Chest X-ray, PA view. Patient: 67 years old, sex M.
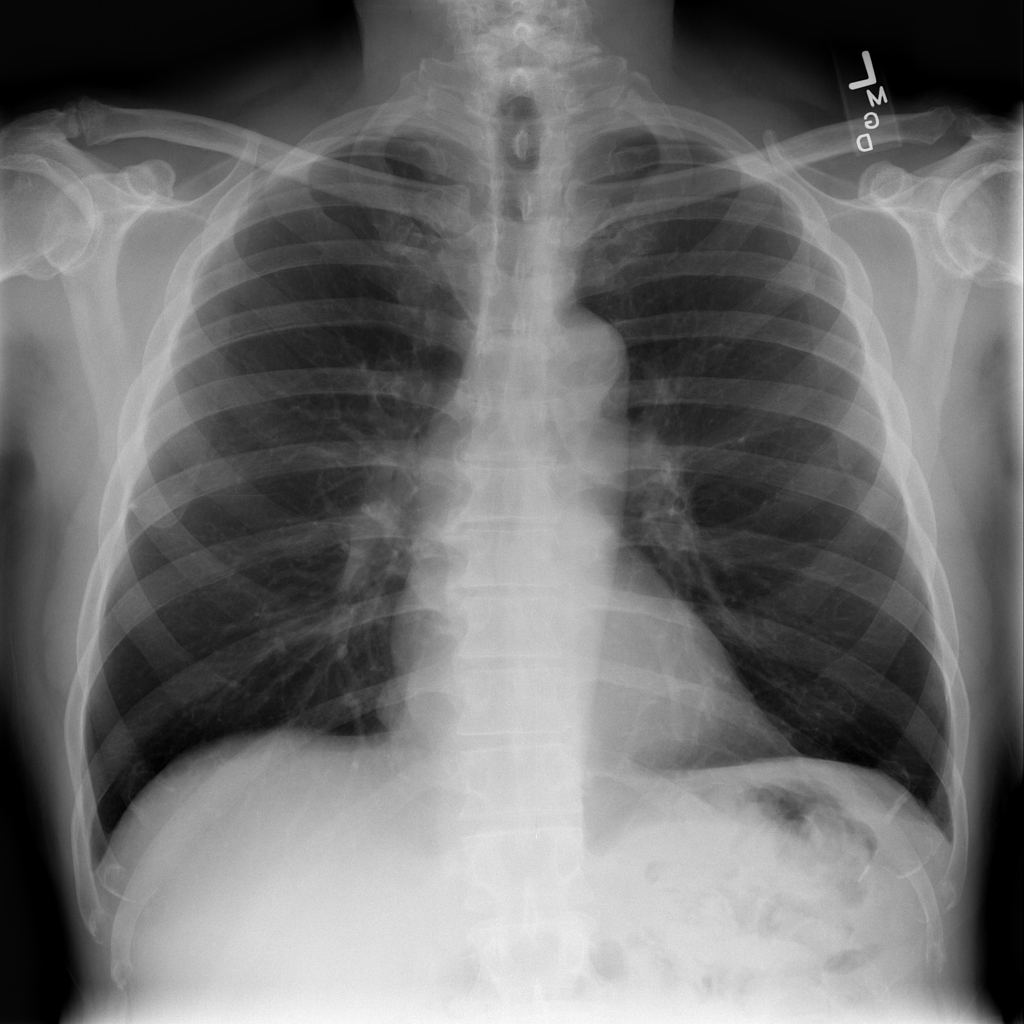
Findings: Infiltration